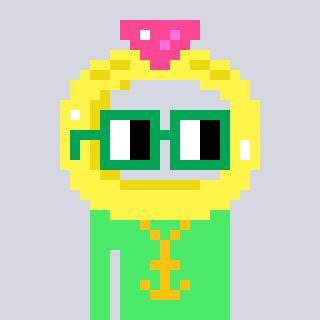
a pixel art character with square green glasses, a ring-shaped head and a teal-colored body on a cool background